Interaction volume radius: 5 \u00c5
Interaction volume height: 20 \u00c5
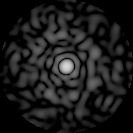
Disorder parameter: 0.8314